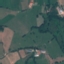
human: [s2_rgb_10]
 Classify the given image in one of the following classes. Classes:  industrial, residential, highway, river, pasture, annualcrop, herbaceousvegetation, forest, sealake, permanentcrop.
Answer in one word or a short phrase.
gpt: Pasture